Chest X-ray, AP view. Patient: 32 years old, sex F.
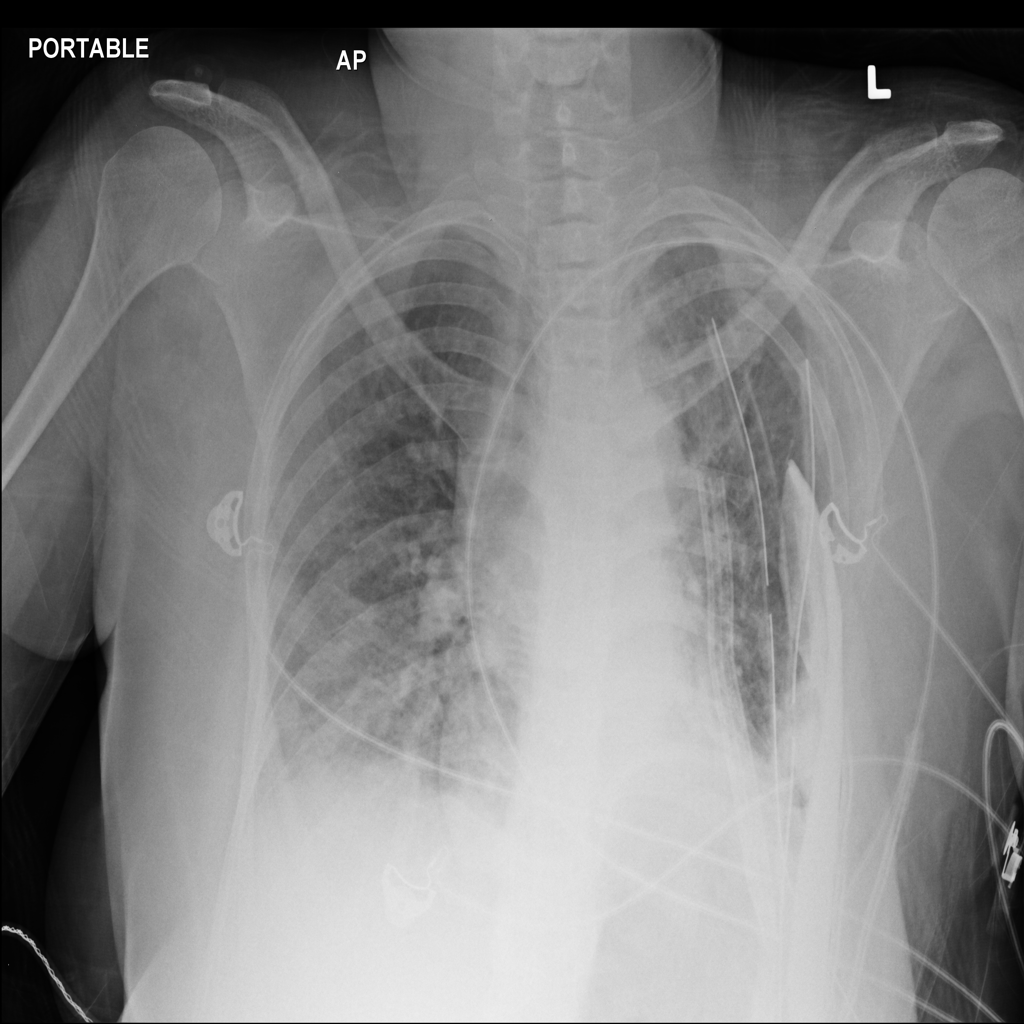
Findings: No Finding